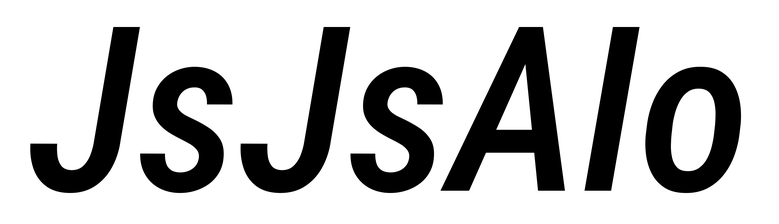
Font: Roboto-Italic_Condensed_Medium_Italic